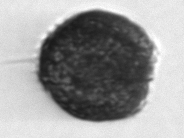
Label: Alexandrium_catenella